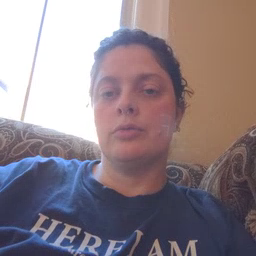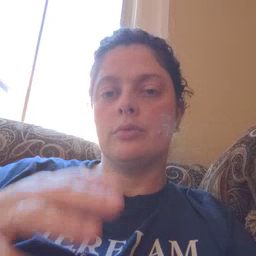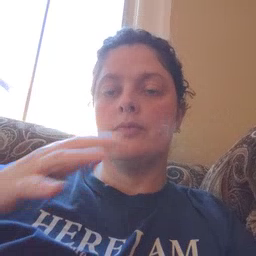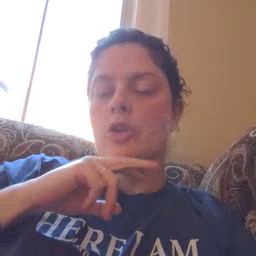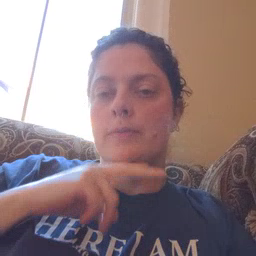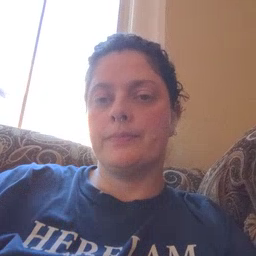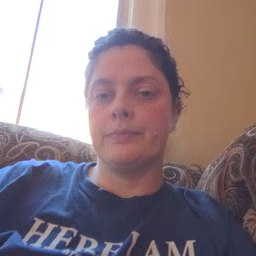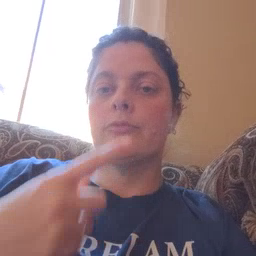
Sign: frog